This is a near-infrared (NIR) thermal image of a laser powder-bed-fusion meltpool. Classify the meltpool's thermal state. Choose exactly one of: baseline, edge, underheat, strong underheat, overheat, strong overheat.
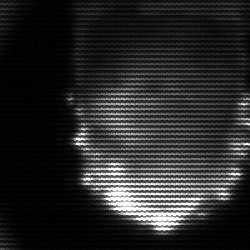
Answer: baseline